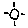
Label: sun